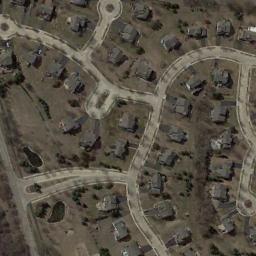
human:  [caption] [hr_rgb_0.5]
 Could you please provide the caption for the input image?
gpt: Medium - sized residential areas are surrounded by trees .

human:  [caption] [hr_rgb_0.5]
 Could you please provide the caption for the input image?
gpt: The medium residential is on the bare land next to the road .

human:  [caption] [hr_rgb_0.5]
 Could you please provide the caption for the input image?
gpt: The medium residential area has lots of neatly arranged houses and some roads go through the medium residential area .

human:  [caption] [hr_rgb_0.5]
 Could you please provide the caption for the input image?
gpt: There are many buildings in medium residential area .

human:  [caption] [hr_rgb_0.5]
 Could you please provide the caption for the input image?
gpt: There are many black buildings on brown lawns on the medium residential area .